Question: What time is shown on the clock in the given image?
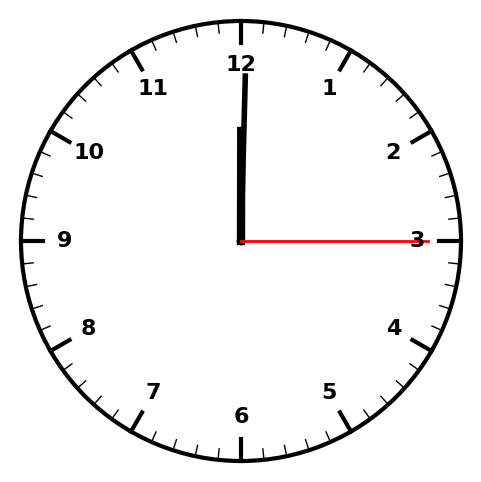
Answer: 12:00:15